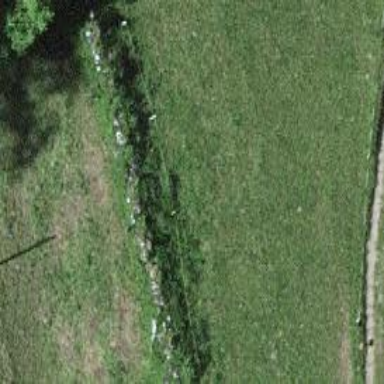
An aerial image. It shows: Wall made of dry stone.